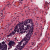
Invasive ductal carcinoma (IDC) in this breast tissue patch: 0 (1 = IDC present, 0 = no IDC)